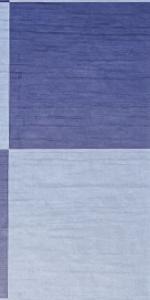
Label: Empty